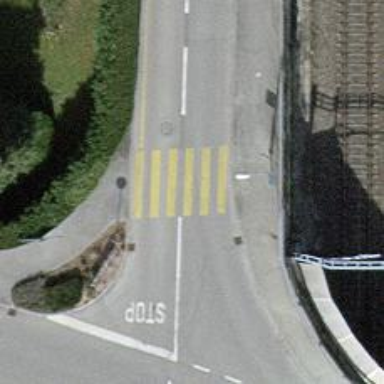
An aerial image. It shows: Uncontrolled zebra crossing on the road.